Interaction volume radius: 5 \u00c5
Interaction volume height: 15 \u00c5
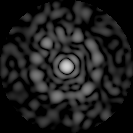
Disorder parameter: 0.8392